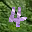
Label: 4